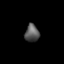
Tissue: lung
Cell type: Endothelial cells
Senescence score: 0.6954
Nuclear area (px): 241
Mean DAPI intensity: 87.689